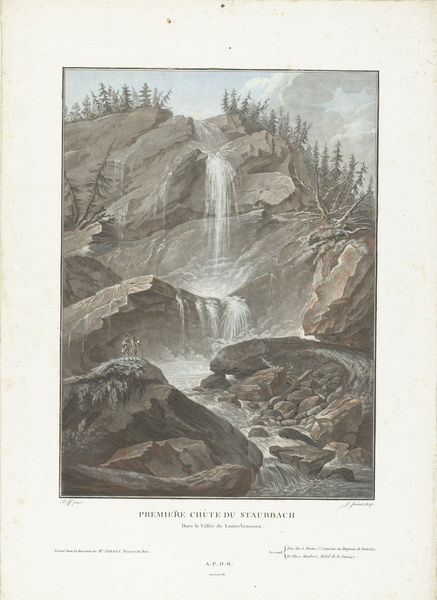
Titel: Waterval van Stabbauch
Künstler: Jean François Janinet
Standort: Amsterdam
Institution: Rijksmuseum
Schlagwörter: blue, people, green, painting, wood, cloud, clouds, rock, rocks, sky, stone, tree, mountain, mountains, water, trees, river, stream, french, fall, waterfall, hiking, text, rapids, staubbach, premiere, staubach, chute